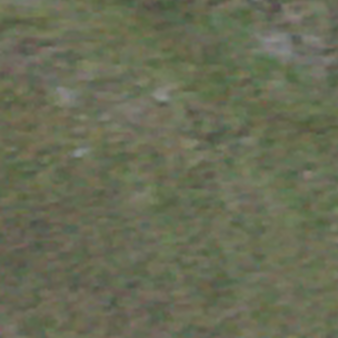
Label: other